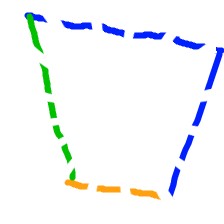
Shape: trapezoid